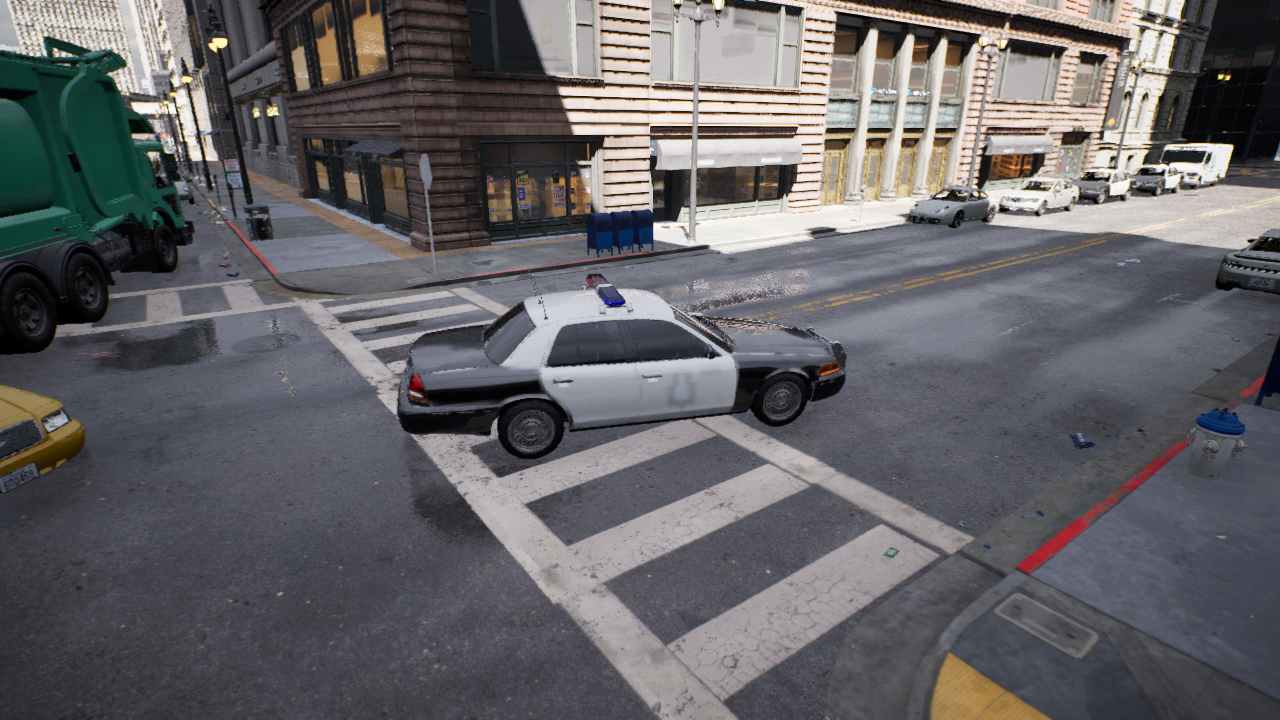
Venue: intersection
Lighting: clear day
Vehicle rig: sedan